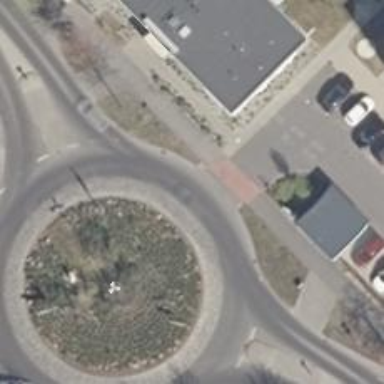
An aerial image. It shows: Secondary road with asphalt surface leading to roundabout.